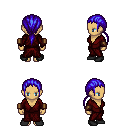
a pixel art fantasy rpg character, female body template, human, tanned skin, red robe, metal pants, blue ponytail hairstyle, leather bracers, black shoes, four views (front, back, left, right), 2x2 character sprite sheet, small pixel art, hard edges, no anti-aliasing